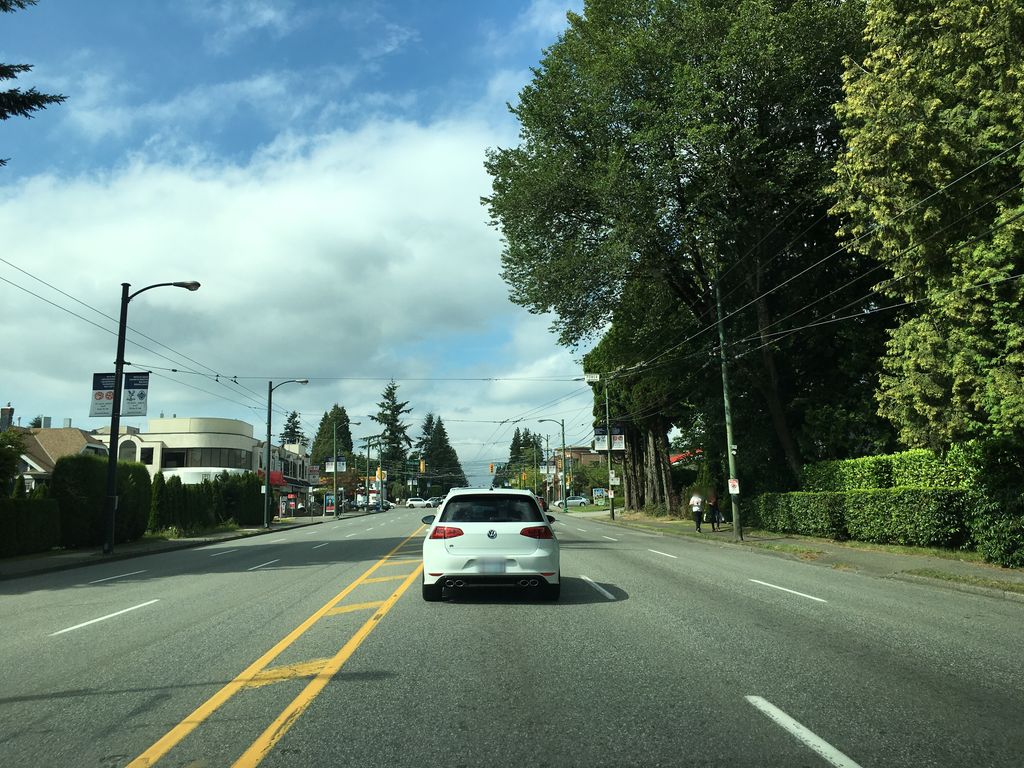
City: vancouver